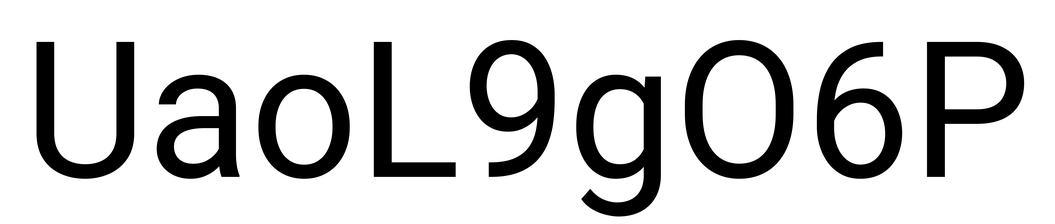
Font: Roboto_Regular